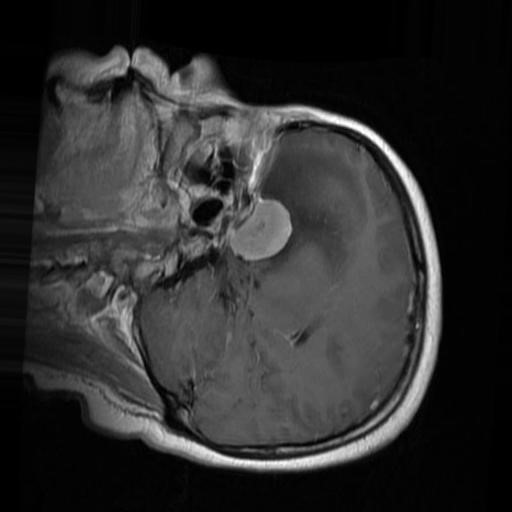
Label: brain_menin